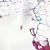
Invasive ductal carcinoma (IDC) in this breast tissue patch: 0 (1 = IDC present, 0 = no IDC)